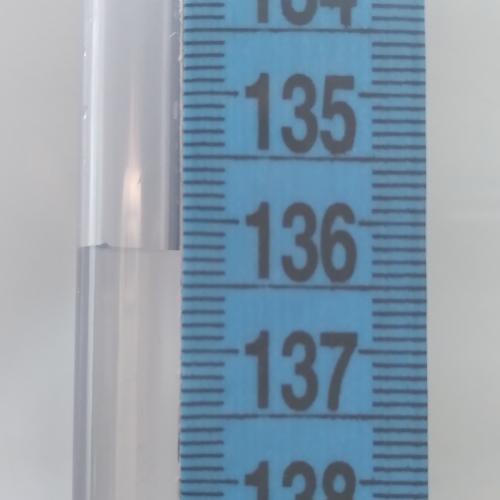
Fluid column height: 136.2 cm